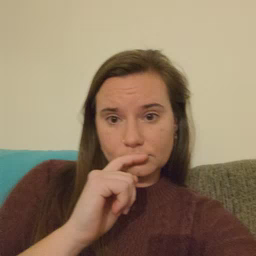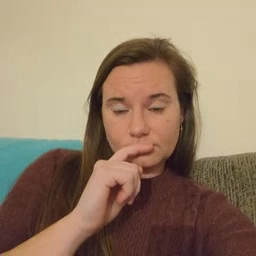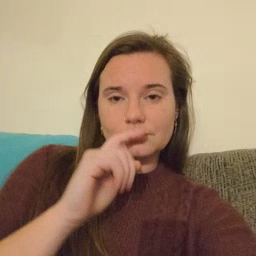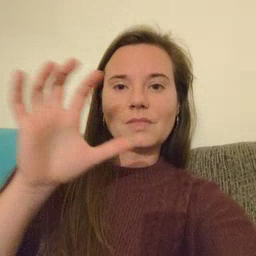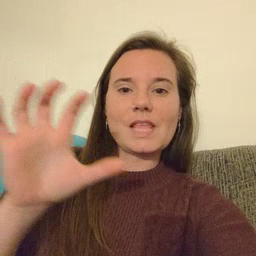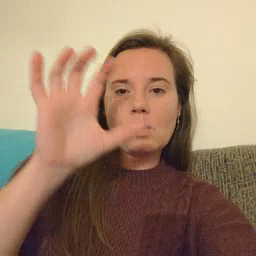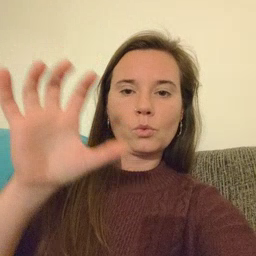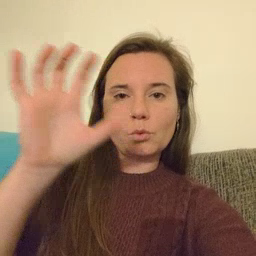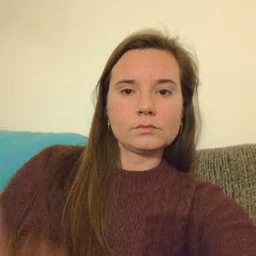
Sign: cloud